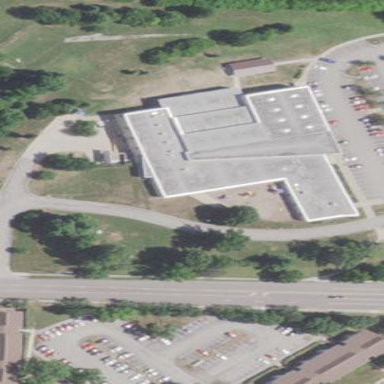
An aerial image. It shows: Community center building.